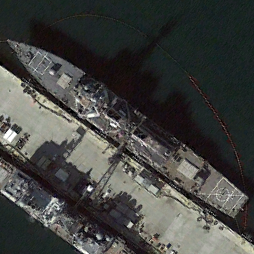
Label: destroyer